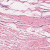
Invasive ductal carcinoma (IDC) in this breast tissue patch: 1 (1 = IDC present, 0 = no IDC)